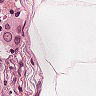
Metastatic tissue present: no